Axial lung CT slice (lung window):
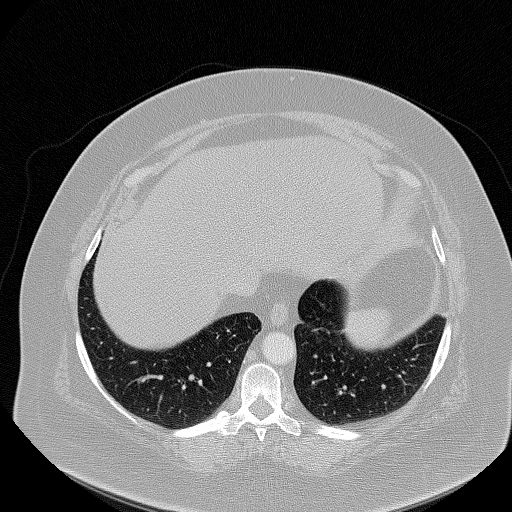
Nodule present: no